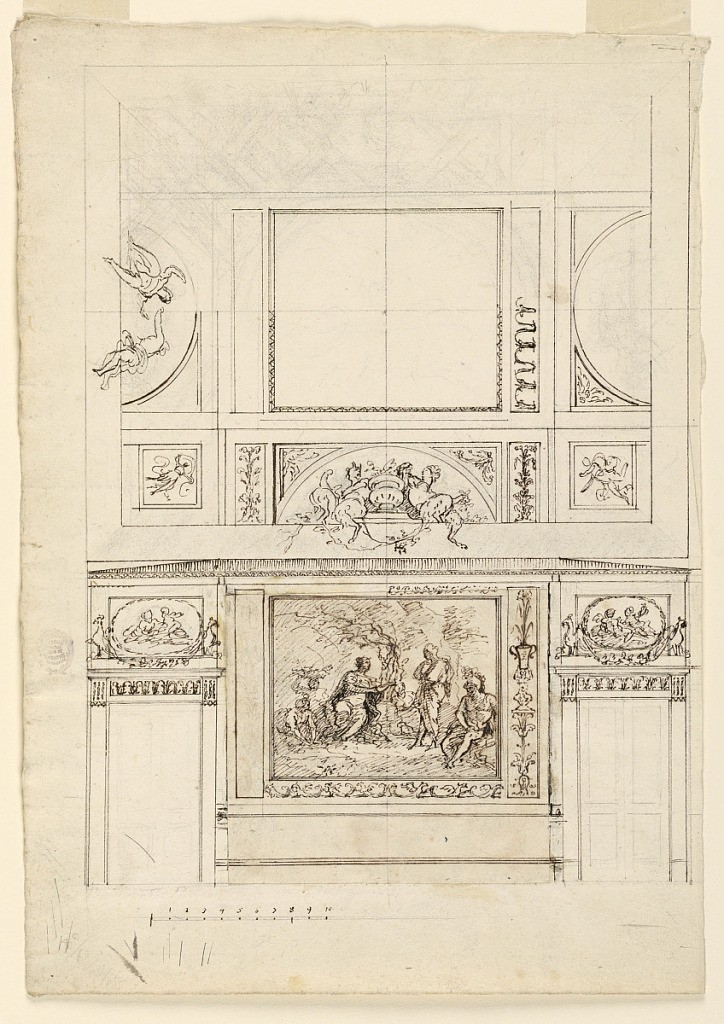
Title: Painted Ceiling and Wall Decoration
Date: ca. 1800
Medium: Pen and ink, brush and wash on paper
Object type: Drawing
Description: At top of page, design for a ceiling divided into segments following the golden ratio. At left, a hemisphere with two figures. At the bottom, two satyrs flank a vase. At bottom of page, the elevation of a wall showing two doors with oval overdoor panels. At center, a painted scene with figures in a landscape. Scale at bottom.